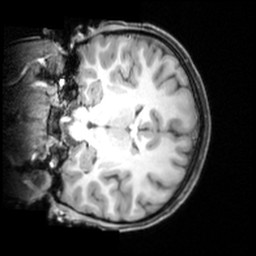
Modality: T1w
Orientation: coronal
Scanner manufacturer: siemens
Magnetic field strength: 3 T
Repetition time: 1.9 s
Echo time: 0.00397 s